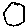
Label: circle